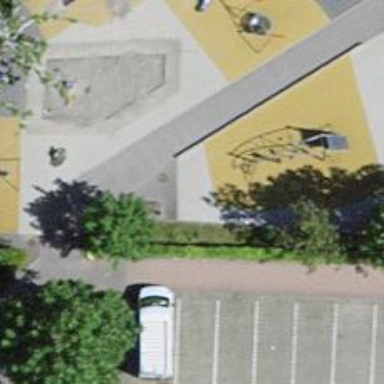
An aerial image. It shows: Bench.